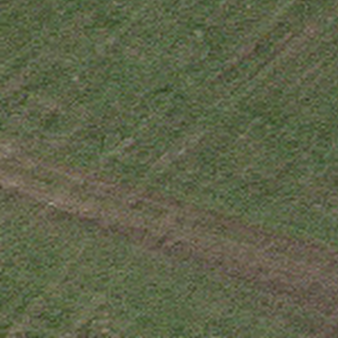
Label: other